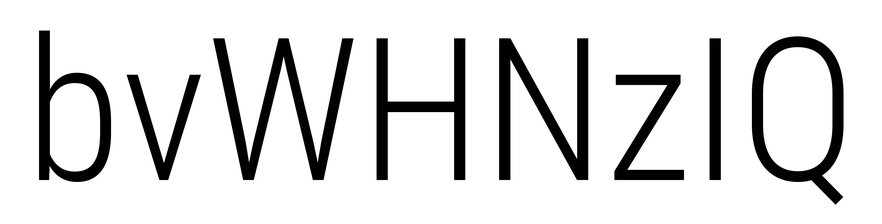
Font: Roboto_Condensed_Light